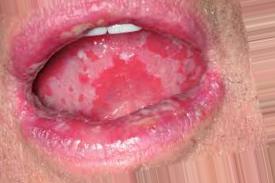
Condition: Mouth Ulcer